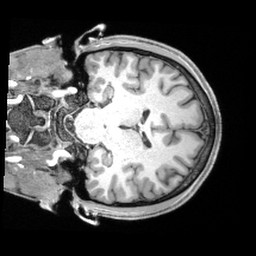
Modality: T1w
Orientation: coronal
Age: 27
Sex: male
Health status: healthy
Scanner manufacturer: siemens
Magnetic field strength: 3 T
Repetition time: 2.4 s
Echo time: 0.00194 s